Question: I have a function in Matlab which is getting continuous sensor values from a hardware. It gives a flag when new values are available and we can update the variables holding these values. Following is a dummy function to mimic what this function is doing.
'''
function example( )
% Example function to describe functionality of NatNetOptiTrack
% Hardware initialization,
% Retriving real time information continuously
for i = 1:100 %in real time this loop runs for ever
data = rand(3,6);
% Send the updated data to gui in each iteration
end
end
'''
i have made a gui using guide as shown in the figure:

So the data to be displayed is a 3x6 matrix with columns corresponding to X Y Z Roll Pitch and Yaw values while rows correspond to Objects.
I want to show the continuously updated values from this function on the gui. Is there a way i can initialize gui inside my example function and update the output value by using the handles inside my loop. I tried copying the gui code inside the example function as a script, it was able to initialize but was not recognizing the handles.
Also i want to show the current values on command window when i press the button.
Thanks
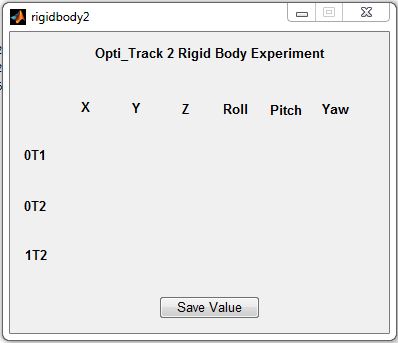
Answer: If you launch the GUI and then run the function, you should be able to get the handles to the controls on the GUI provided that you make the GUI figure handle visible and set its tag/name to something appropriate. In GUIDE, open the Property Inspector for the GUI and set the property to , and the property to (or some other name). Then in your 'example.m' file do the following
'''
function example( )
% Example function to describe functionality of NatNetOptiTrack
% get the handle of the GUI
hGui = findobj('Tag','MyGui');
if ~isempty(hGui)
% get the handles to the controls of the GUI
handles = guidata(hGui);
else
handles = [];
end
% Hardware initialization,
% Retriving real time information continuously
for i = 1:100 %in real time this loop runs for ever
data = rand(3,6);
% update the GUI controls
if ~isempty(handles)
% update the controls
% set(handles.yaw,...);
% etc.
end
% make sure that the GUI is refreshed with new content
drawnow();
end
end
'''
An alternative is to copy the 'example' function code into your GUI - the hardware initializations could occur in the '_OpeningFcn' of your GUI and you could create a (periodic) timer to communicate with the hardware and get the data to display on the GUI.
As for displaying the current data when pressing the GUI button, you can easily do this by writing the contents of the GUI controls to the command line/window with 'fprintf'. You will though need to make your 'example' function interruptible so that the push button can interrupt that continuously running loop. You can do this by either adding a 'pause' call (for a certain number of milliseconds) that gets executed at the end of each iteration of your loop, or just make use of the 'drawnow' call from above (that is why I placed it outside of the 'if' statement - so that it will be called on each iteration of your loop.
Try the above and see what happens!